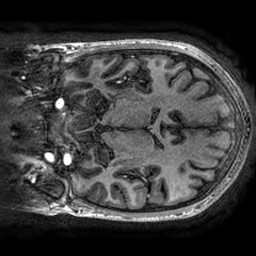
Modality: T1w
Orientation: coronal
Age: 25
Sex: male
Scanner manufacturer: ge
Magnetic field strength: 3 T
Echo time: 0.002736 s